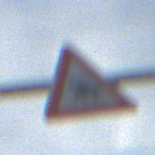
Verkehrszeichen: ReiterRechts
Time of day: SunriseSunset
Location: Outdoor (Nature)
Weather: PartlyCloudy
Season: NotSpecified
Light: Natural